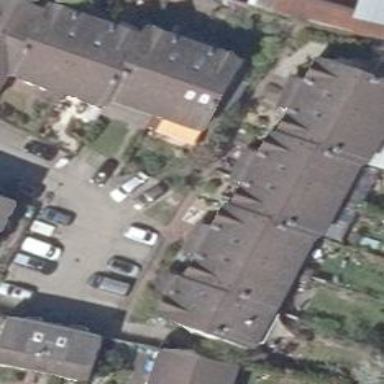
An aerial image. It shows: Terrace building.